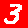
Digit: 3